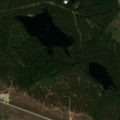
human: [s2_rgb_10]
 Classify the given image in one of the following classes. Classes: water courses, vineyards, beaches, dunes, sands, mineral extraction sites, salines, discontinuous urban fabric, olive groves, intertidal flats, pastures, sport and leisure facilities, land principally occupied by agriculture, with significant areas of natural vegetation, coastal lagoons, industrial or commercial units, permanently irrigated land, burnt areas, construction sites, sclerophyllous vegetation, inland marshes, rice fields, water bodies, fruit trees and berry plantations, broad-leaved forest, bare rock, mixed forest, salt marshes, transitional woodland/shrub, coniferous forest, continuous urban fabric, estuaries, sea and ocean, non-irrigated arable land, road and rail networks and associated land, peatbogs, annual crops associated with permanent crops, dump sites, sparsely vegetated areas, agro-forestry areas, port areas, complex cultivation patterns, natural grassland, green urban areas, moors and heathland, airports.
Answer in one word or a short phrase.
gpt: airports, coniferous forest, mixed forest, transitional woodland/shrub, water bodies